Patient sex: M
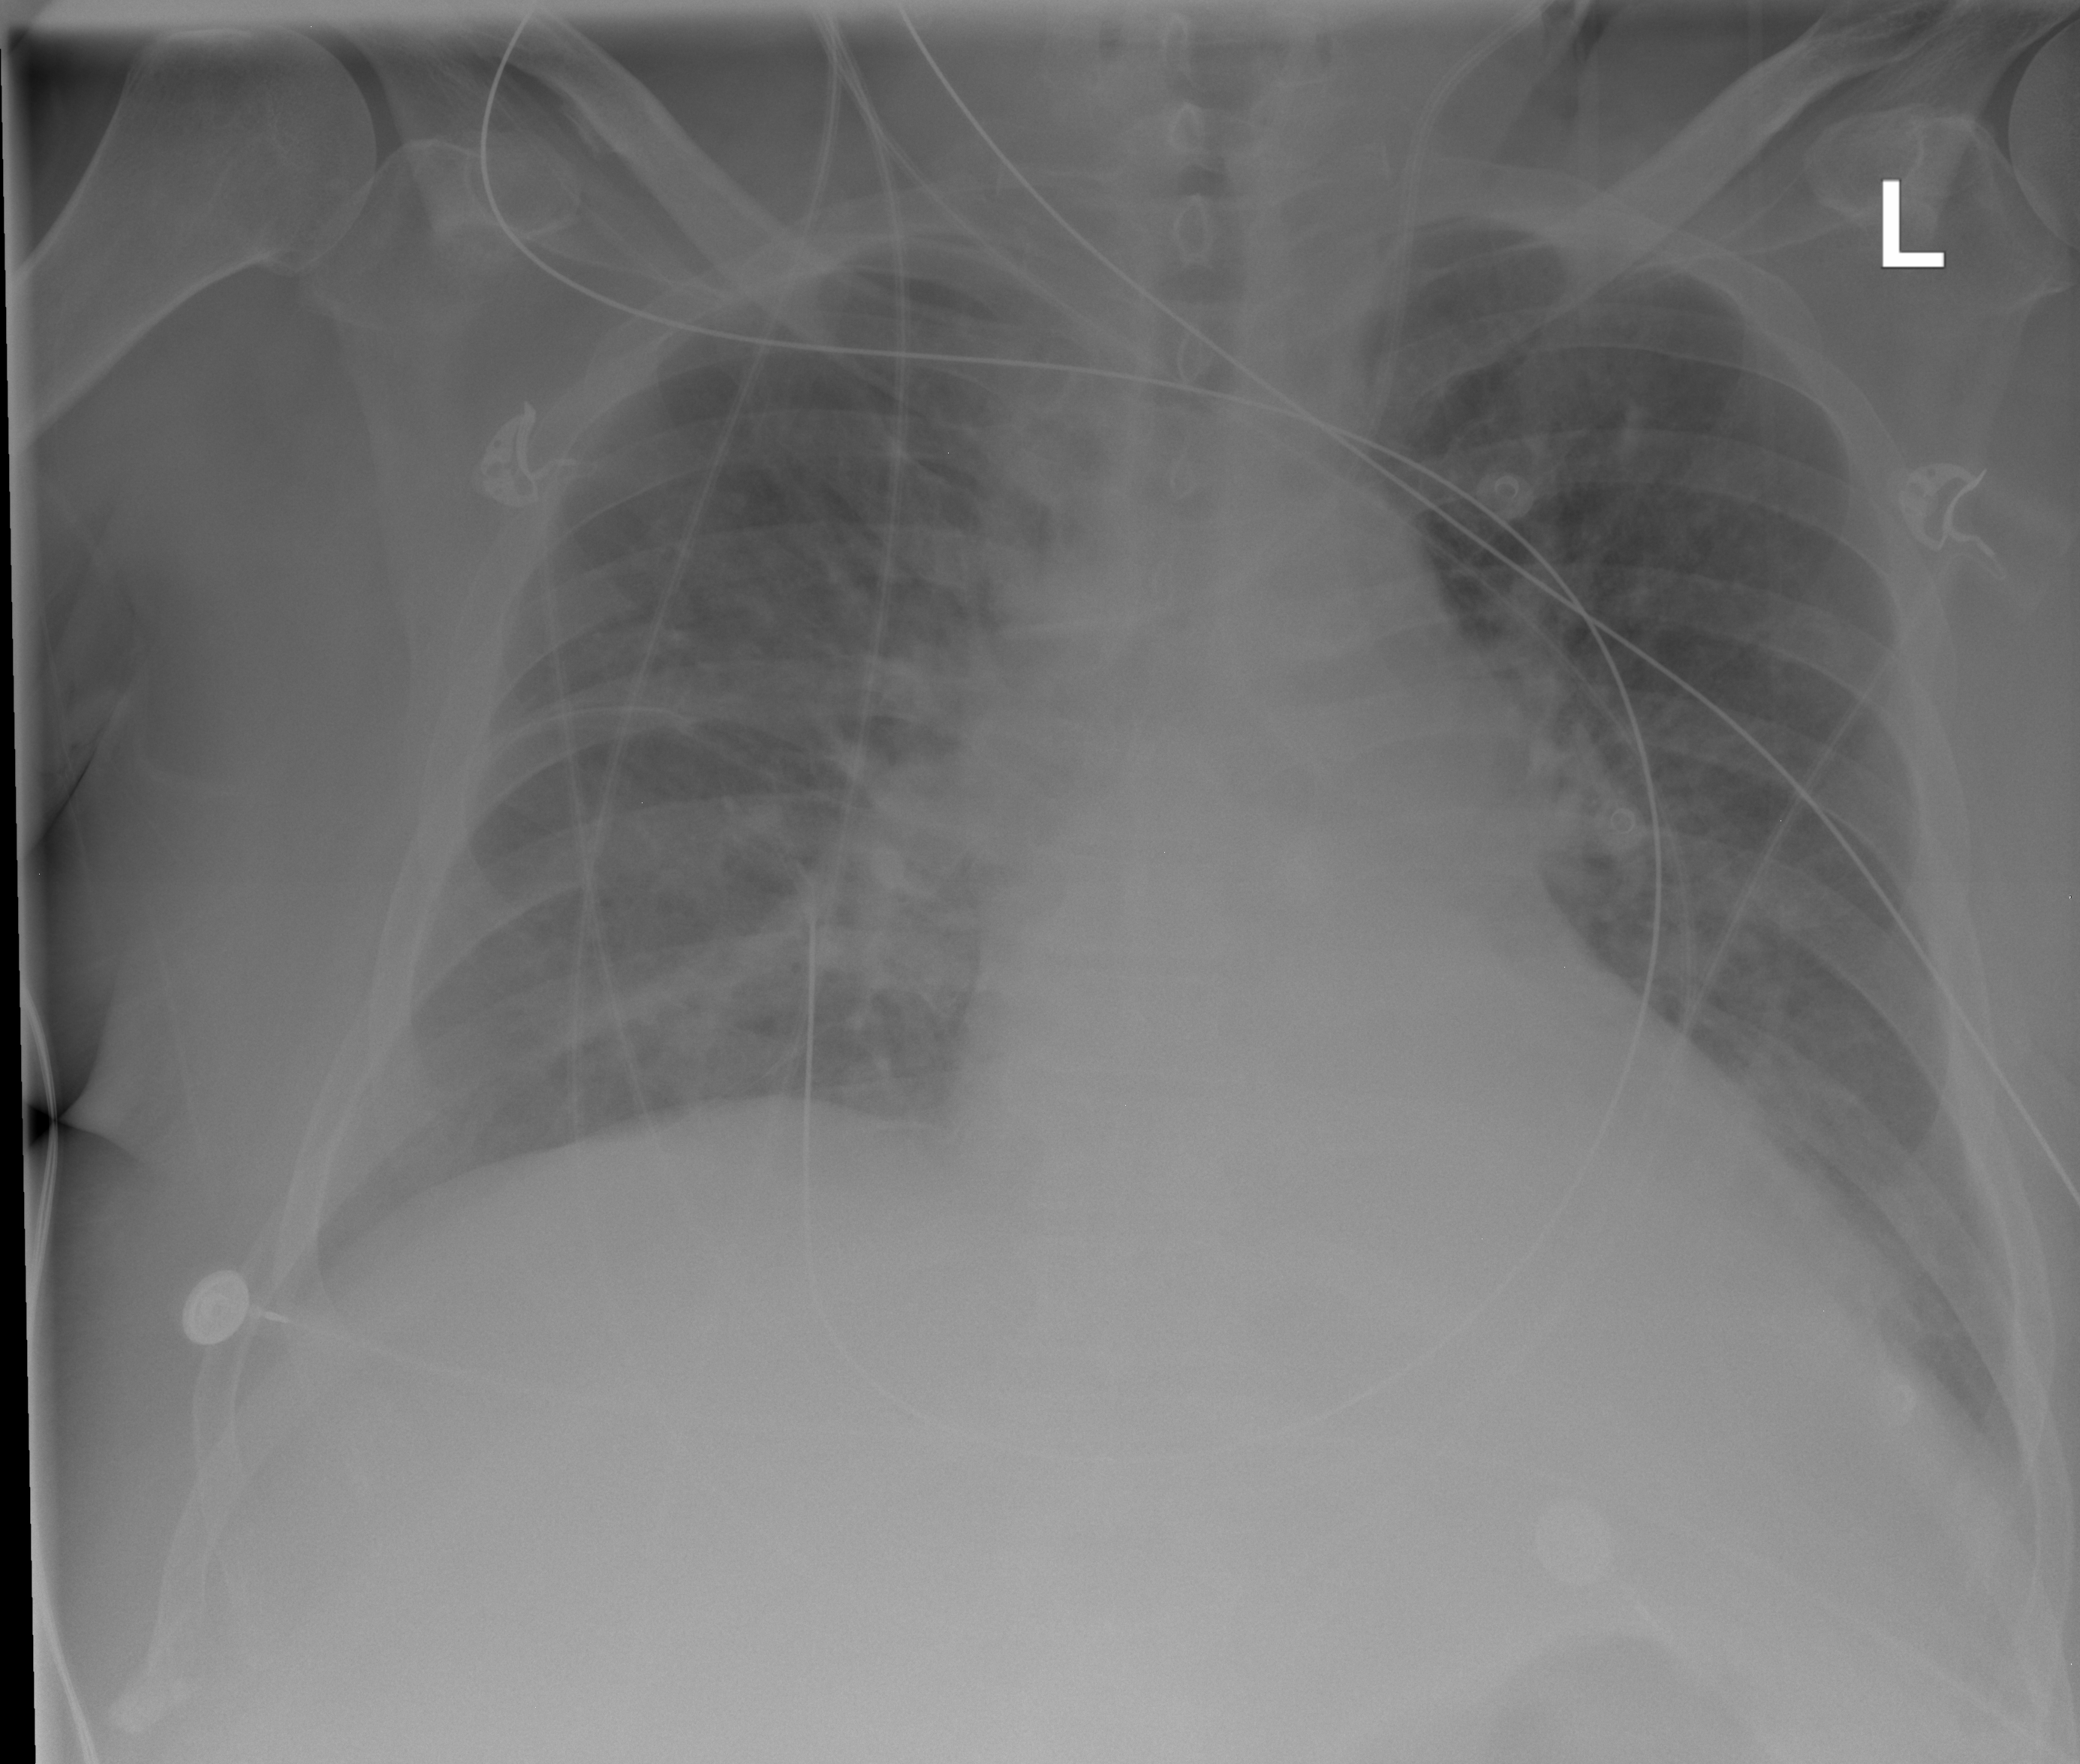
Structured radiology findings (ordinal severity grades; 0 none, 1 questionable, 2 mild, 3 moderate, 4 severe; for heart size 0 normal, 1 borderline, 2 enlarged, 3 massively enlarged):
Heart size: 1
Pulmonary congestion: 2
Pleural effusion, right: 1
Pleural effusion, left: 0
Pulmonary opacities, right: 1
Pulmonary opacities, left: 0
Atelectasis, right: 0
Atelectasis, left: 0